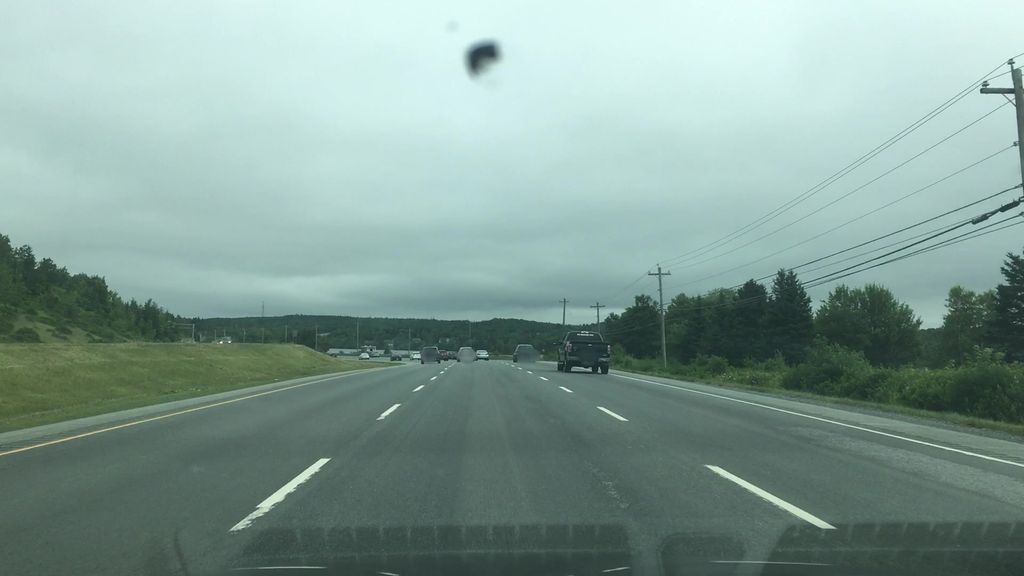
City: halifax